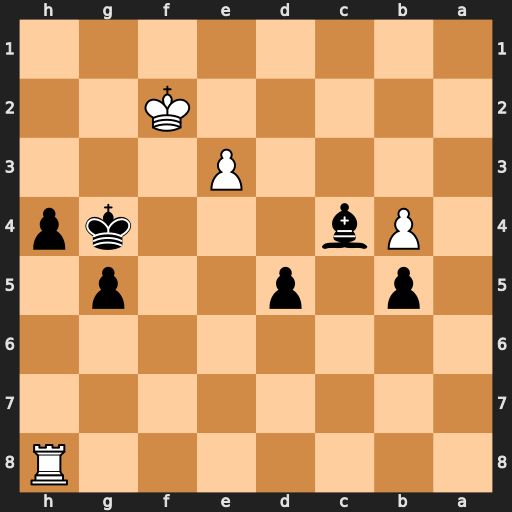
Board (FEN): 7R/8/8/1p1p2p1/1Pb3kp/4P3/5K2/8
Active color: b
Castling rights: -
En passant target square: -
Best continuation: Kh3 e4 dxe4 Re8 Bd3